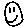
Label: smiley face